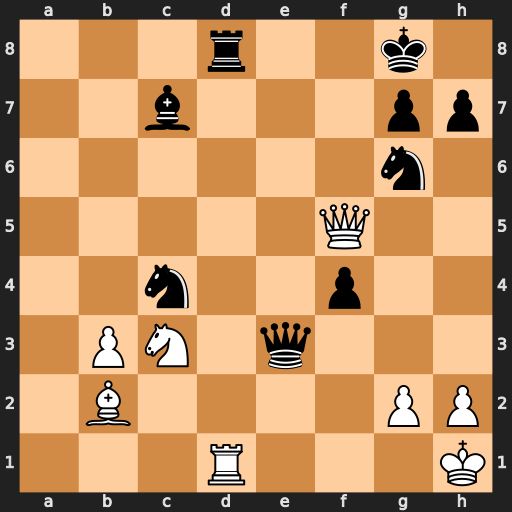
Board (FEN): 3r2k1/2b3pp/6n1/5Q2/2n2p2/1PN1q3/1B4PP/3R3K
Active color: w
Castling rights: -
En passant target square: -
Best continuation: Rxd8+ Bxd8 Qd5+ Kf8 Qxd8+ Qe8 Qxe8+ Kxe8 bxc4